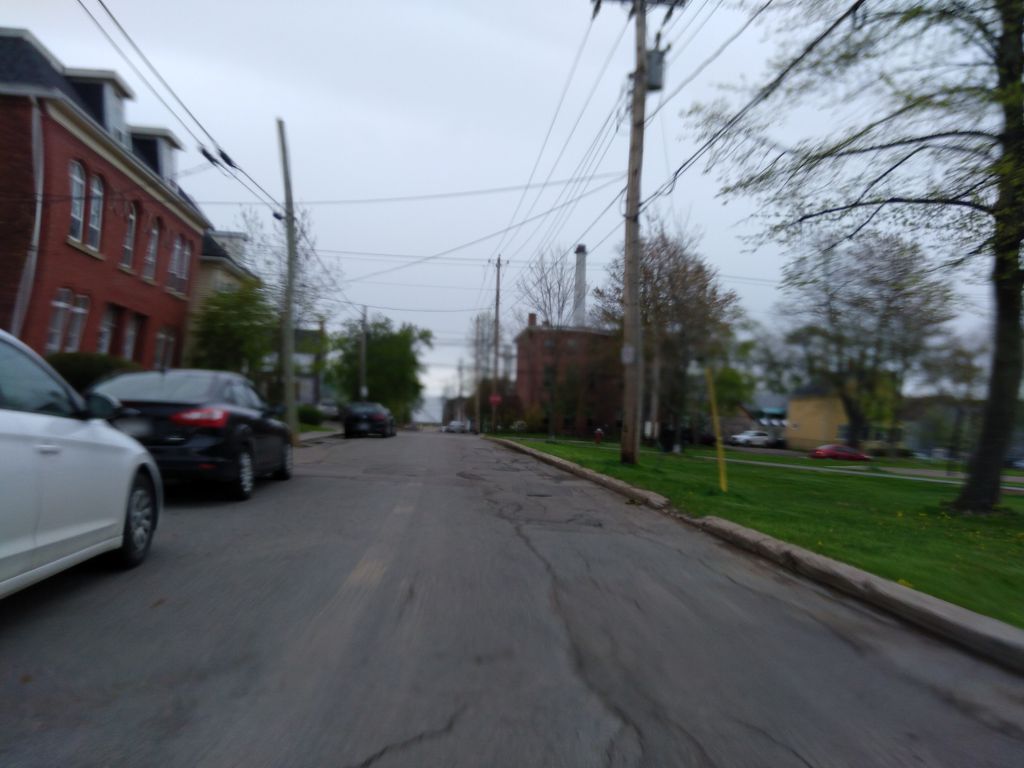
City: charlottetown